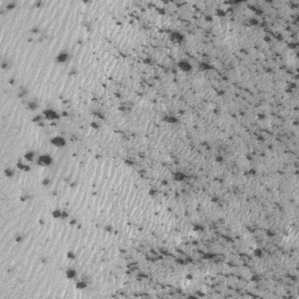
Label: frost